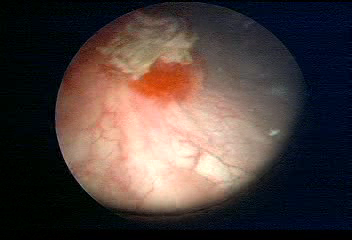
Modality: WLC
Class: Malignant
Subclass: HighGradePapillary
Lesion: L1
Stage: T1
Morphology: Papillary
Bladder cancer association: Yes
Annotated structures: Tumor